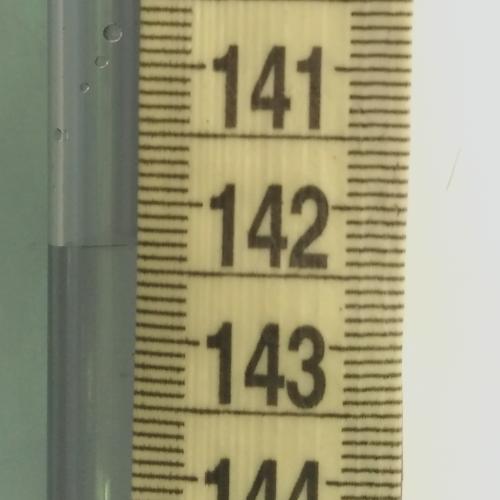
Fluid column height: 142.3 cm